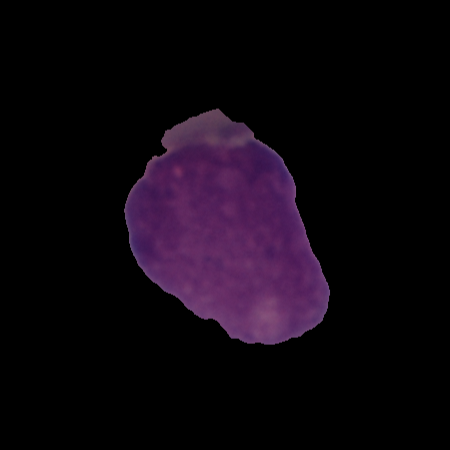
Label: cancer